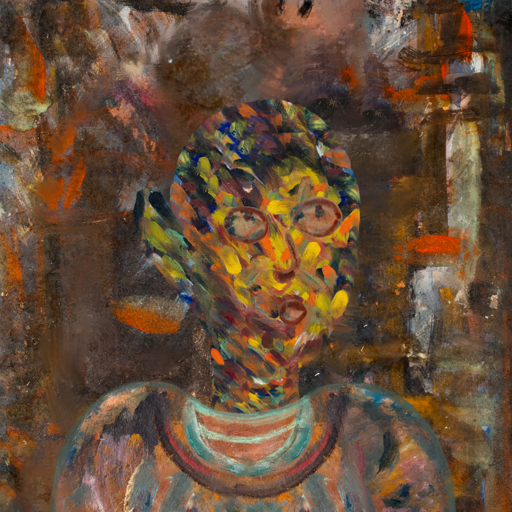
Background: GypsyQueen, Head And Neck Side: An_Impression, Face Side: Orphan, Bust: Boggyland, Hair Side: Blank, Head Accessory: Blank, Second Necklace: Blank, Necklace: Blank, Baby: Blank